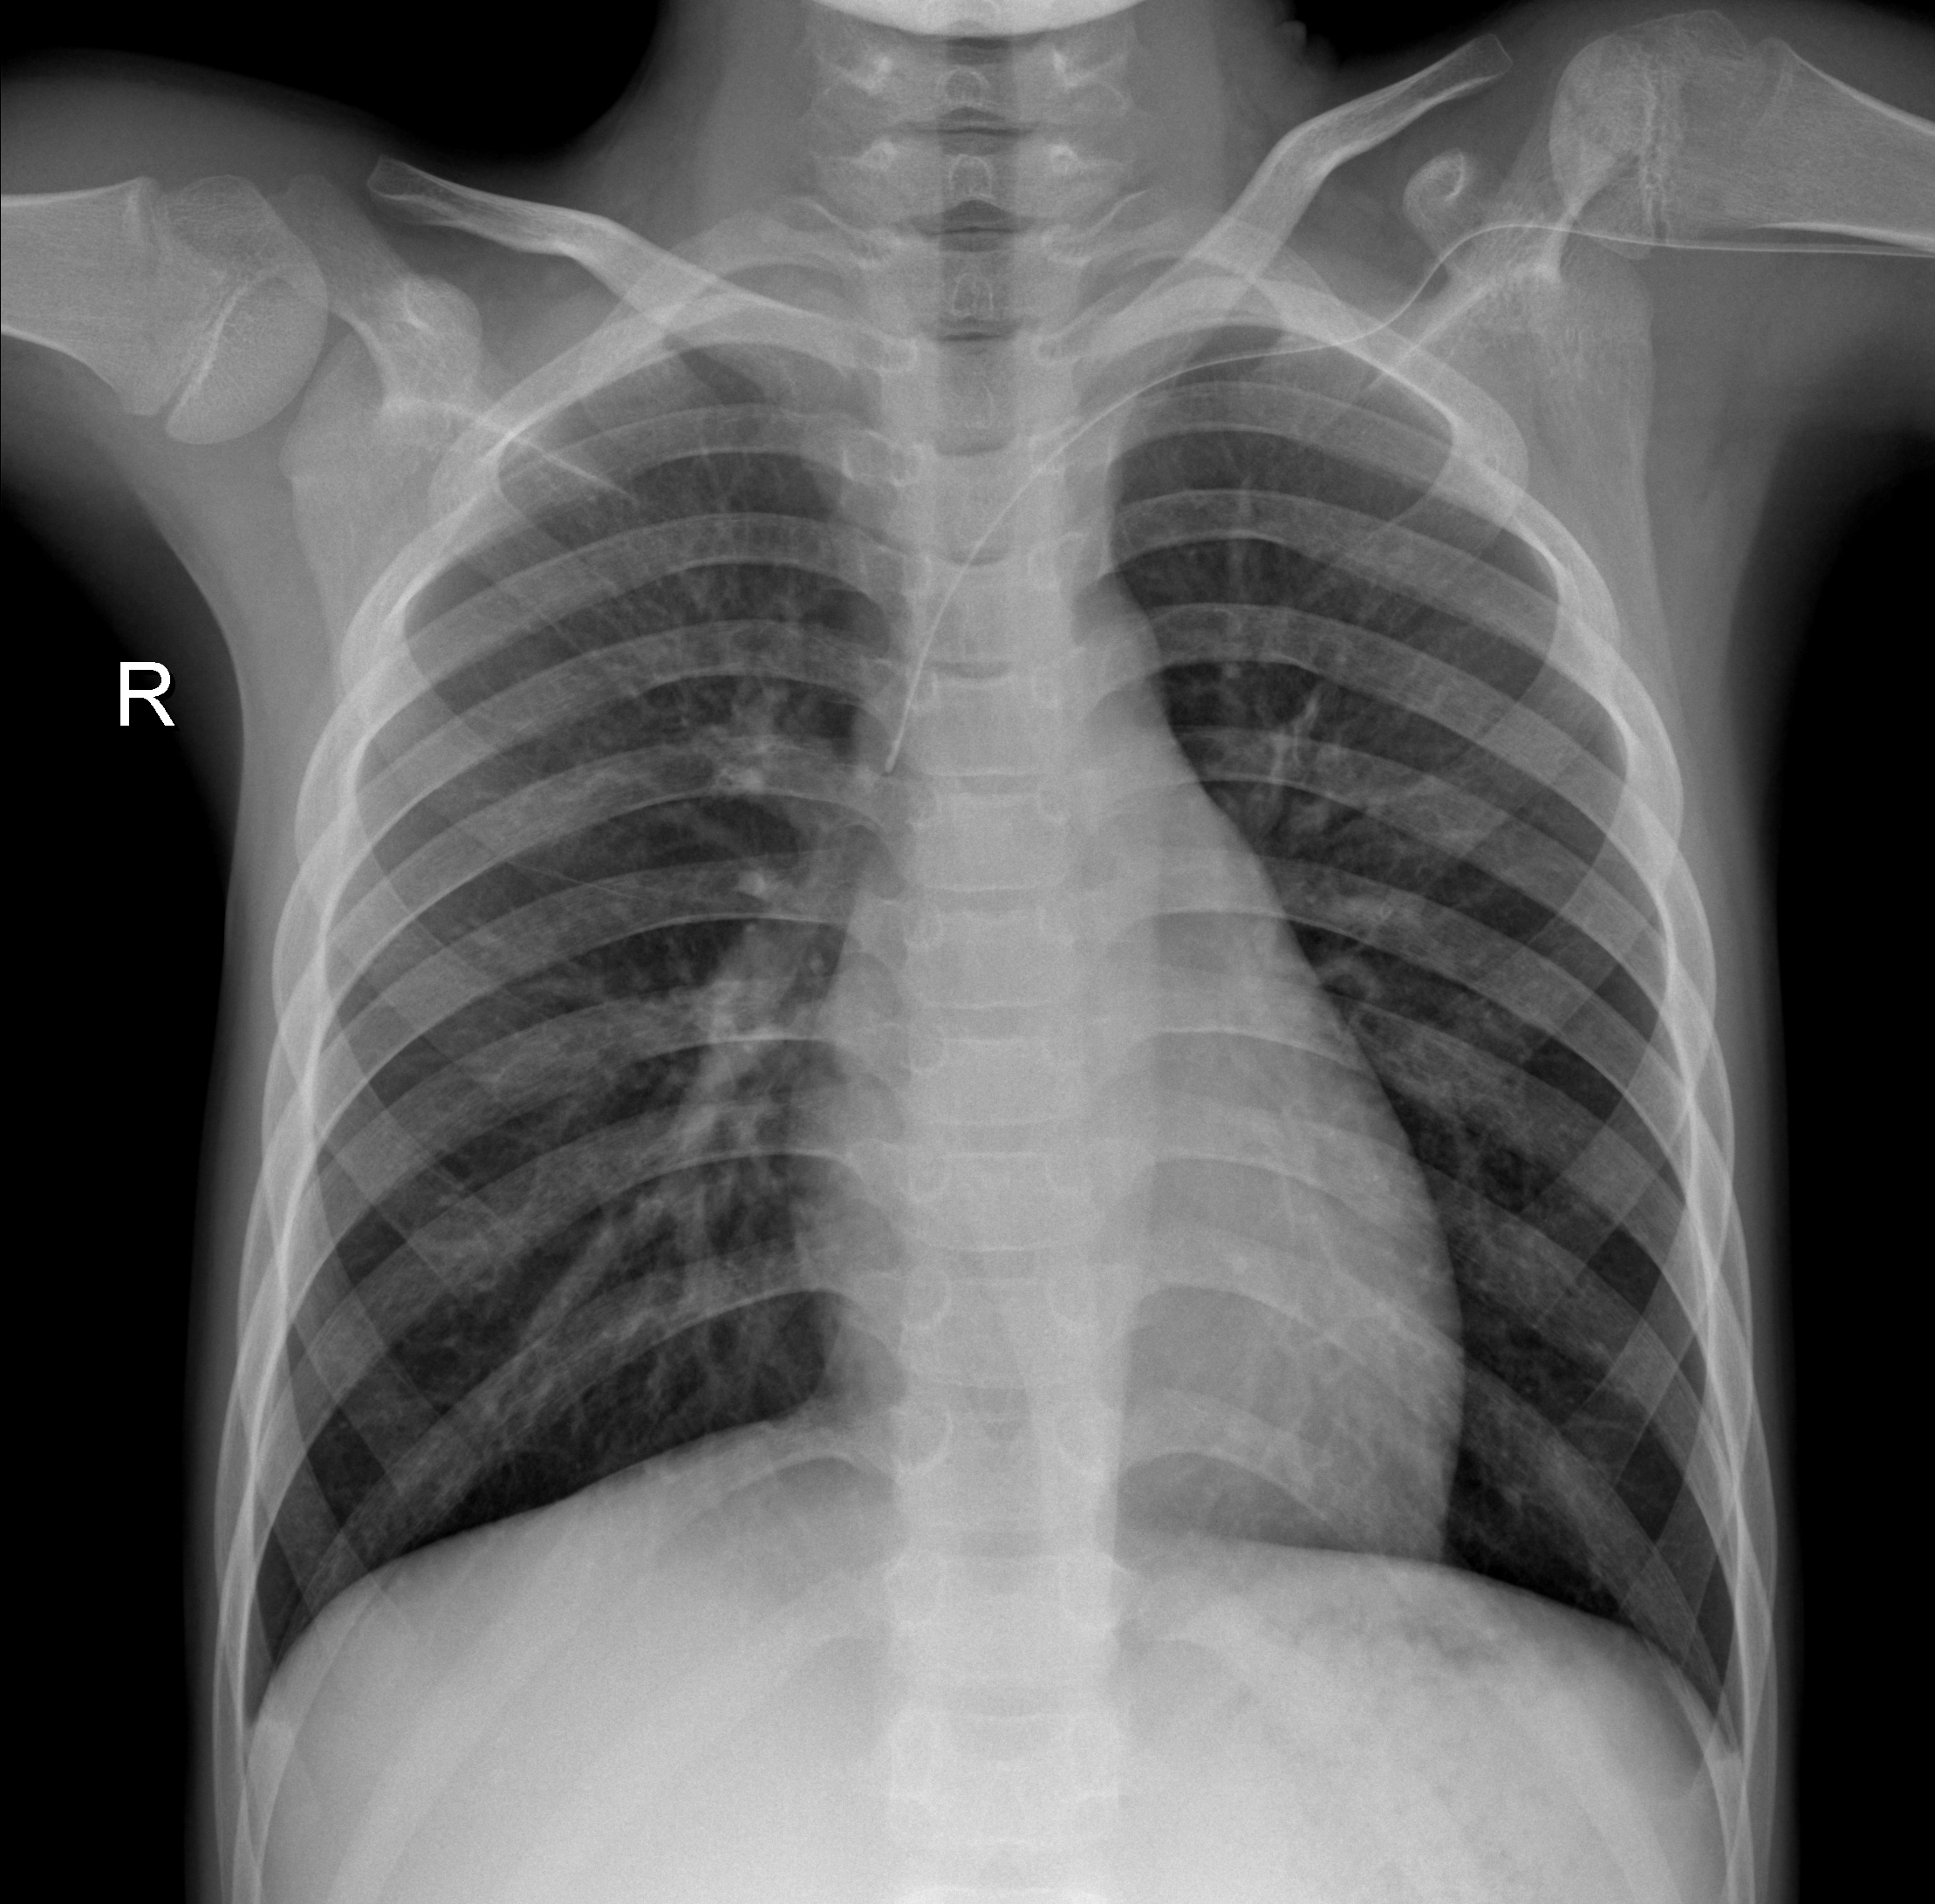
Diagnosis: NORMAL